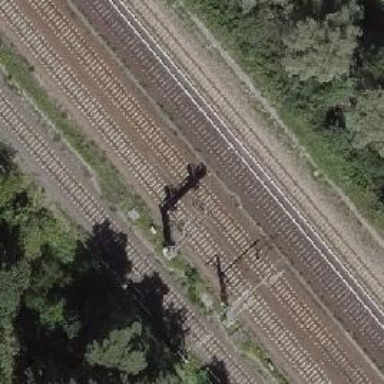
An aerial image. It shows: Railway track with contact line for electrification.